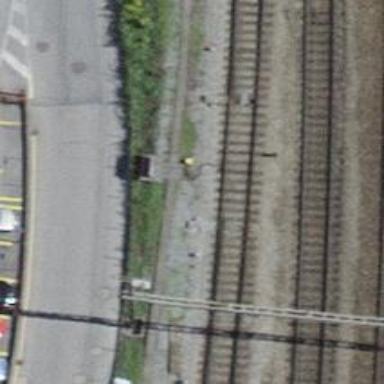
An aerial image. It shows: Railway switch.